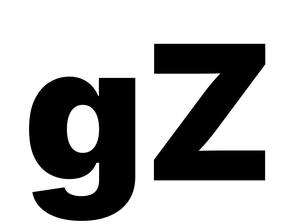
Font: Inter_Black